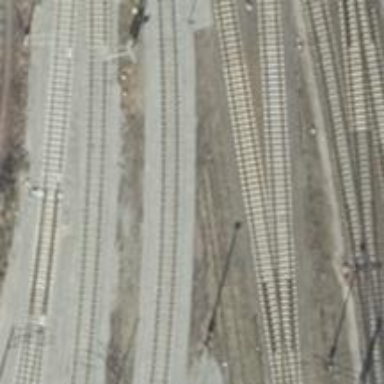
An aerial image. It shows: Abandoned railway.